Question: I need not to remove the api Key when refreshing the page and this is my code

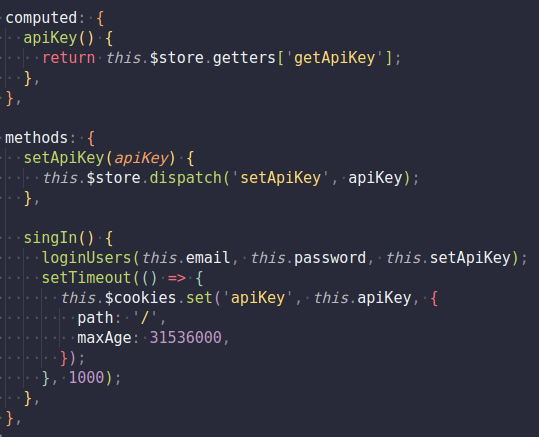
Answer: You just have to get your previously added cookies and dispatch them on mounted events. Add this lines:
'''
computed: {
apiKey() {
return this.$store.getters['getApiKey'];*
},
methods: {
setApiKey(apiKey) {
this.$store.dispatch('setApiKey', apiKey);
},
singIn() {
loginUsers(this.email, this.password, this.setApiKey);*
setTimeout(() => *{
this.$cookies.set('apiKey', this.apiKey, {
path: '/',
maxAge: 31536000,
}),
}, 1000);
},
},
mounted() {
let apiKey = this.$cookies.get('apiKey'); // Get previously set cookies
this.$store.dispatch('setApiKey', apiKey); // Dispatch action
}
'''